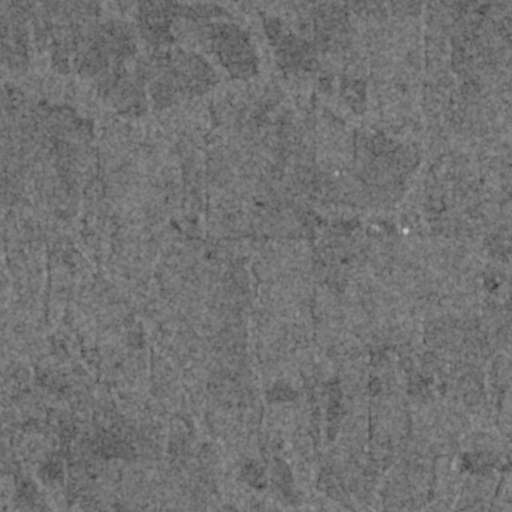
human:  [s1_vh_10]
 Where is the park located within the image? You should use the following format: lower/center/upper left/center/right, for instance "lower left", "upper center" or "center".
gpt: The park is located in the center of the image.
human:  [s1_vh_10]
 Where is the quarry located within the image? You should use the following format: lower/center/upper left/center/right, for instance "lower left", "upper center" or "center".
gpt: There is no quarry in the image.

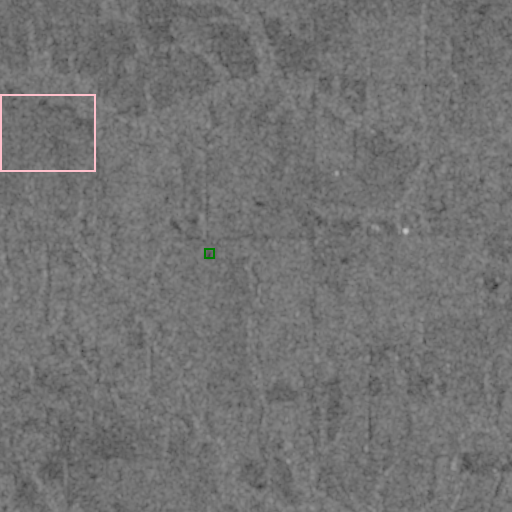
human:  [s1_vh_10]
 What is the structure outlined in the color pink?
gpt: The structure outlined in pink is a crop field.
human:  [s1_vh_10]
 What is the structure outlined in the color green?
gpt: The structure outlined in green is a park.
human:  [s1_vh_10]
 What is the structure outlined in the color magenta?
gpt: There is no magenta outline.